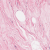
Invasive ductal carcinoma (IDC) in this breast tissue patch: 0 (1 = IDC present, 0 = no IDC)